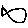
Label: fish